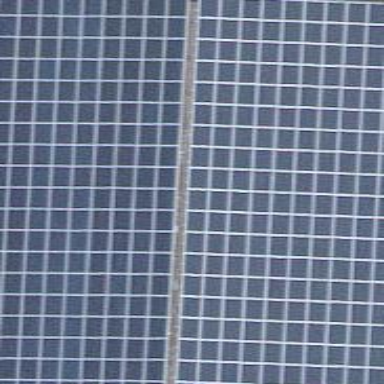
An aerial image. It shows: Solar power generator using photovoltaic panels.